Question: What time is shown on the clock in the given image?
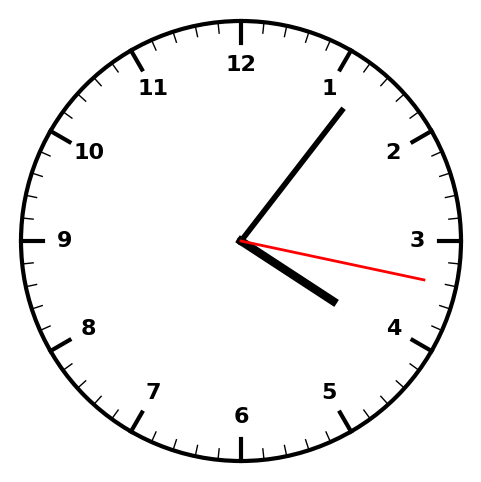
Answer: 04:06:17